Question: I have a partition method that creates tuple of two sets of string.
'''
def partition(i:Int) = {
dictionary.keySet.partition(dictionary(_)(i) == true)
}
'''
I also have a map that maps integer to the return value from the partition method.
'''
val m = Map[Int, (Set[String], Set[String])]()
for (i <- Range(0, getMaxIndex())) {
m(i) = partition(i)
}
'''
The issue is that I have type mismatch error, but the error message does not make sense to me.

What might be wrong?
This is the code:
'''
import scala.collection.mutable.Map
import scala.collection.{BitSet}
case class Partition(dictionary:Map[String, BitSet]) {
def max(x:Int, y:Int) = if (x > y) x else y
def partition(i:Int) = {
dictionary.keySet.partition(dictionary(_)(i) == true)
}
def getMaxIndex() = {
val values = dictionary.values
(0 /: values) ((m, bs) => max(m, bs.last))
}
def get() = {
val m = Map[Int, (Set[String], Set[String])]()
for (i <- Range(0, getMaxIndex())) {
m(i) = partition(i)
}
m
}
}
'''
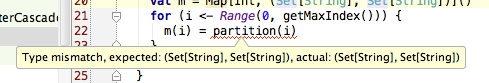
Answer: When I compile your example, the error is clear:
'''
<console>:64: error: type mismatch;
found : (scala.collection.Set[String], scala.collection.Set[String])
required: (scala.collection.immutable.Set[String], scala.collection.immutable.Set[String])
m(i) = partition(i)
^
'''
Looking into the API, the 'keySet' method of a mutable map does not guarantee that the returned set is immutable. Compare this with 'keySet' on an immutable Map--it indeed return an immutable set.
Therefore, you could either
- 'Map''var'- 'partition''toSet'- 'collection.Set''Predef.Set''collection.immtuable.Set'
---
To clarify these types, it helps to specify an explicit return type for your public methods ('get' and 'partition')